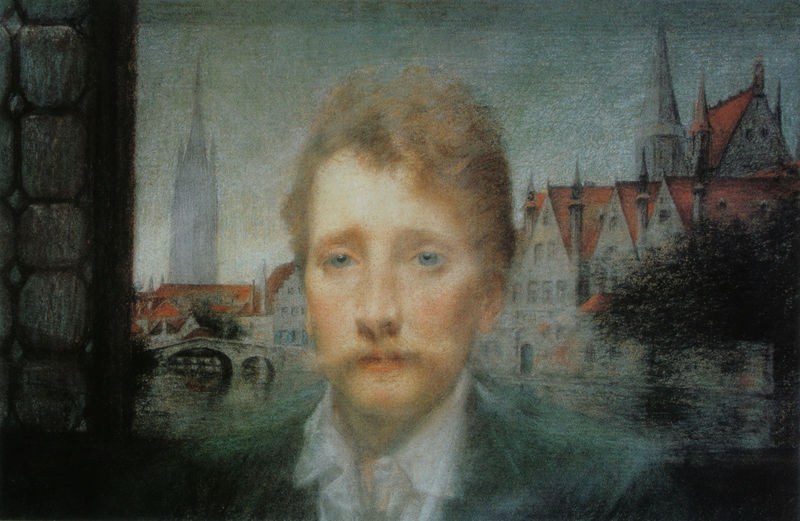
Titel: Bildnis Georges Rodenbach
Künstler: Lucien Lévy-Dhurmer
Standort: Paris
Institution: Musée d'Orsay
Schlagwörter: baum, blau, dunkel, himmel, mann, schatten, wasser, bäume, fluss, grün, kirchturm, landschaft, ocker, stadt, braun, fenster, grau, hell, kreide, licht, mund, nase, pastell, schwarz, weiss, blick, dach, gebäude, haus, rot, malerei, anzug, bart, blond, hemd, jacke, schnurrbart, wand, augen, gesicht, kragen, spitze, bildnis, portrait, porträt, häuser, brücke, gewässer, kirche, haare, spitzen, blaue augen, en face, gotik, locken, turm, turmspitze, ecke, dorf, dächer, giebel, mauer, dunst, nebel, ausdruck, querformat, schnäuzer, hemdkragen, selbstporträt, türmchen, türme, dom, traum, künstler, münster, kathedrale, diffus, rote haare, verschwommen, gotisch, blauäugig, london, brücken, geist, prag, universität, zeigel, minarette, themse, stahlblau